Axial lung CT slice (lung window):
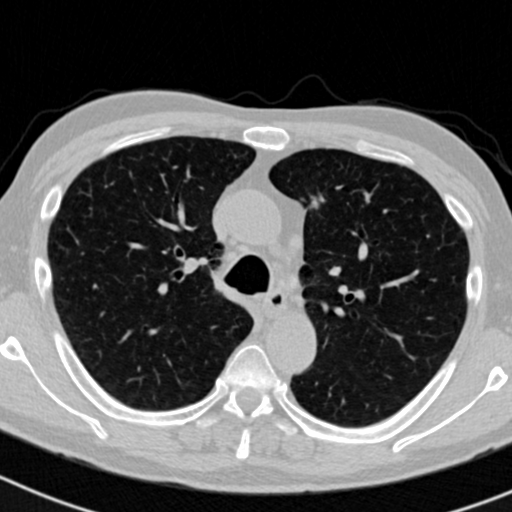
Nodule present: yes
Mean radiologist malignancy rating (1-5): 3.5